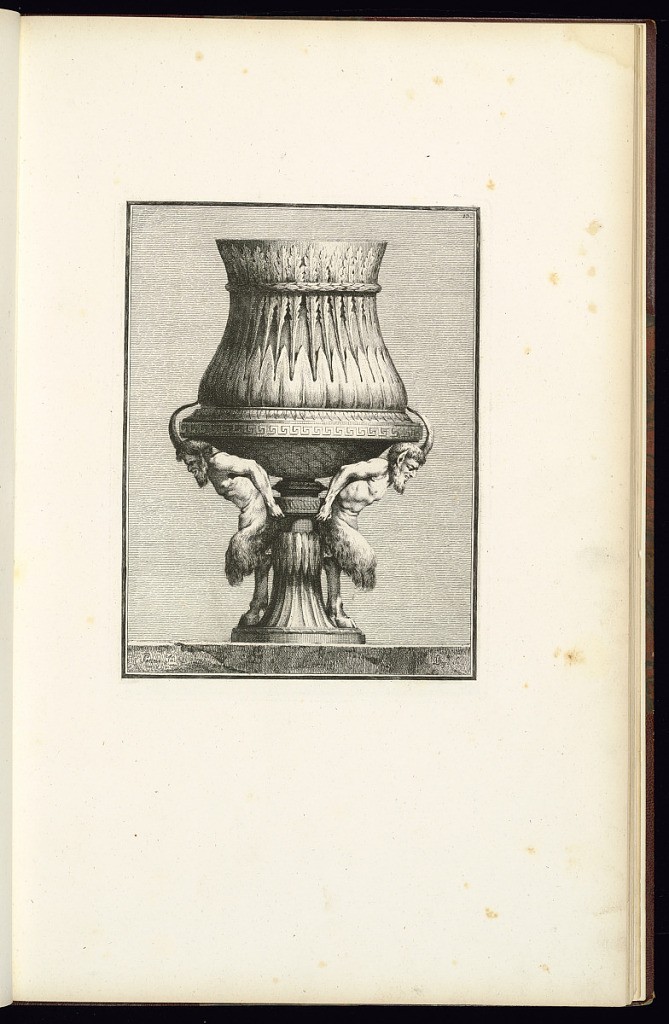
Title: Design for a Vase
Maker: Ennemond Alexandre Petitot, French, 1727 – 1801
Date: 1764
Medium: Etching on laid paper
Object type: Print
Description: Design for a vase, decorated with acanthus leaves, fluting, scale ornament and a Greek key frieze, supported by two standing fauns. The plate is signed, dated and numbered.